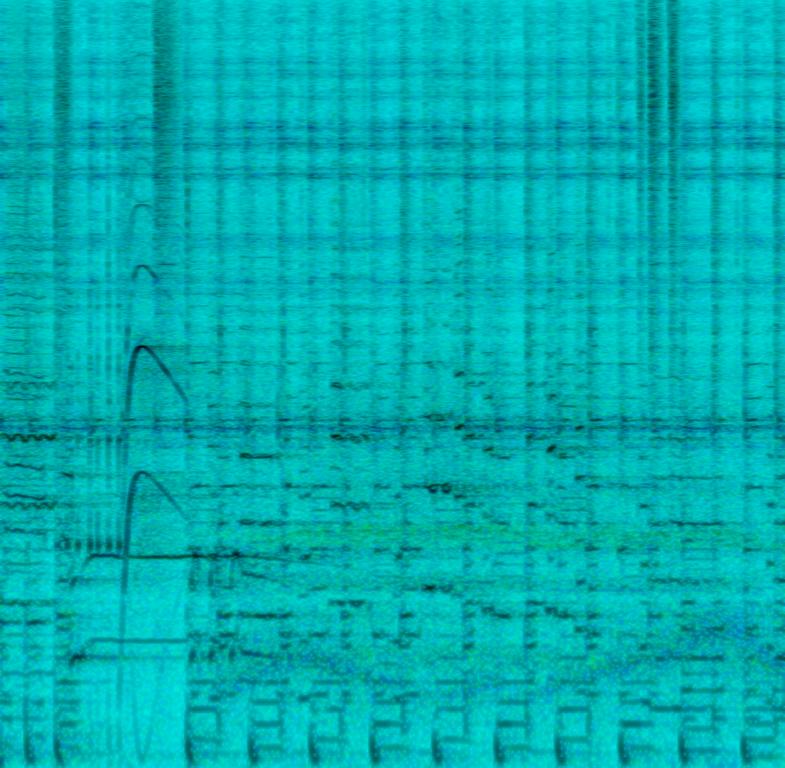
This audio contains acoustic drums playing a kick on every beat along with a simple e-bass line. In the background you can hear the sound of wind and a wolf's howling. A tambourine like instrument reminds of christmas and a flute like instrument is playing an uplifting melody along with a piano sound hitting short chords in the mid to higher register. This song may be playing in a funny video around christmas time.